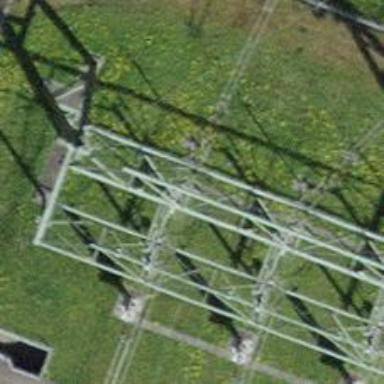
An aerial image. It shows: Power line in the image.